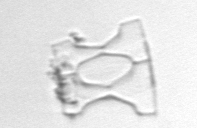
Label: Eucampia